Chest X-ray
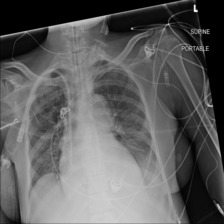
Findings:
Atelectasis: negative
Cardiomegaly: negative
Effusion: positive
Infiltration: positive
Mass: negative
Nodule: negative
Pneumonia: negative
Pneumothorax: negative
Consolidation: negative
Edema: negative
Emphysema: negative
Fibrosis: negative
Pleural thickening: negative
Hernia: negative